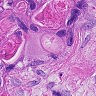
Metastatic tissue present: yes